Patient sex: M
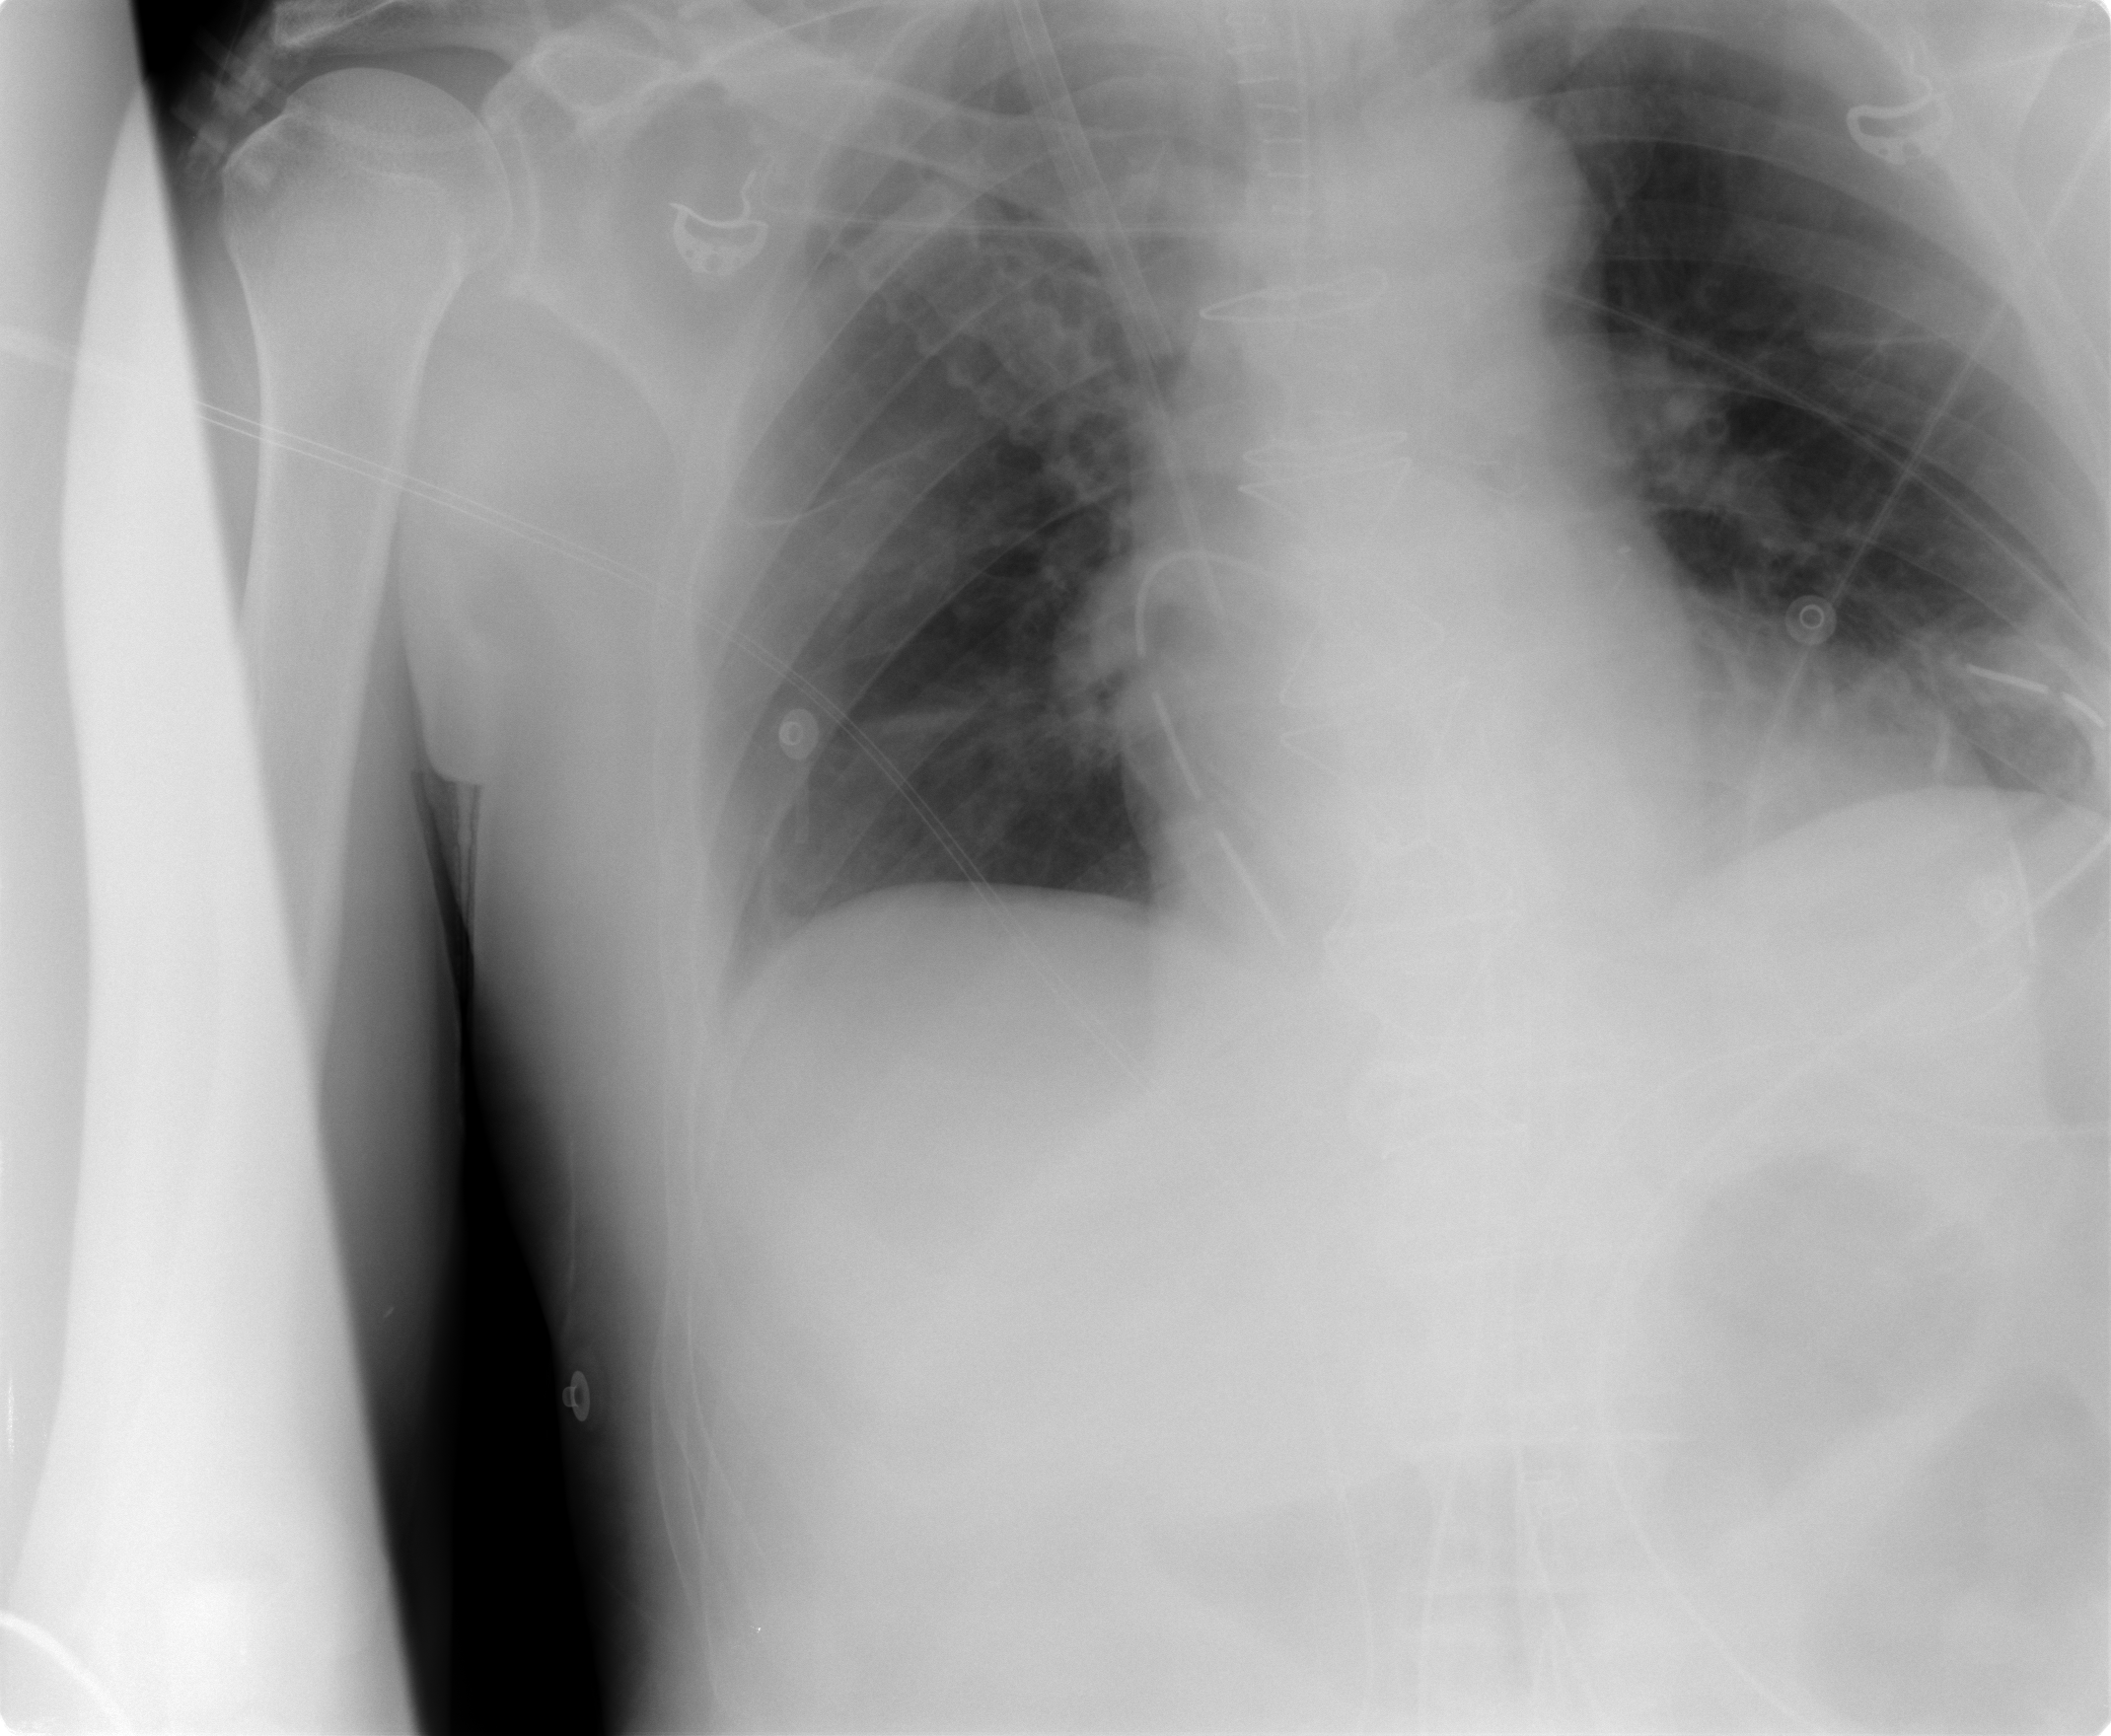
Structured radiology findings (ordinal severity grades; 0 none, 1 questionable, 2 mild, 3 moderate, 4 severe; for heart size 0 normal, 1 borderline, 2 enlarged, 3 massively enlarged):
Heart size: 0
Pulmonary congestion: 2
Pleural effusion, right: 1
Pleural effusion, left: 0
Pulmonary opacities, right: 0
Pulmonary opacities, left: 0
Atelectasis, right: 2
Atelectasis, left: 2